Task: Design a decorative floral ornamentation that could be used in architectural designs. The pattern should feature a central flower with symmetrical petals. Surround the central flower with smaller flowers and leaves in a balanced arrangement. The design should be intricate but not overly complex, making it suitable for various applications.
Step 74:
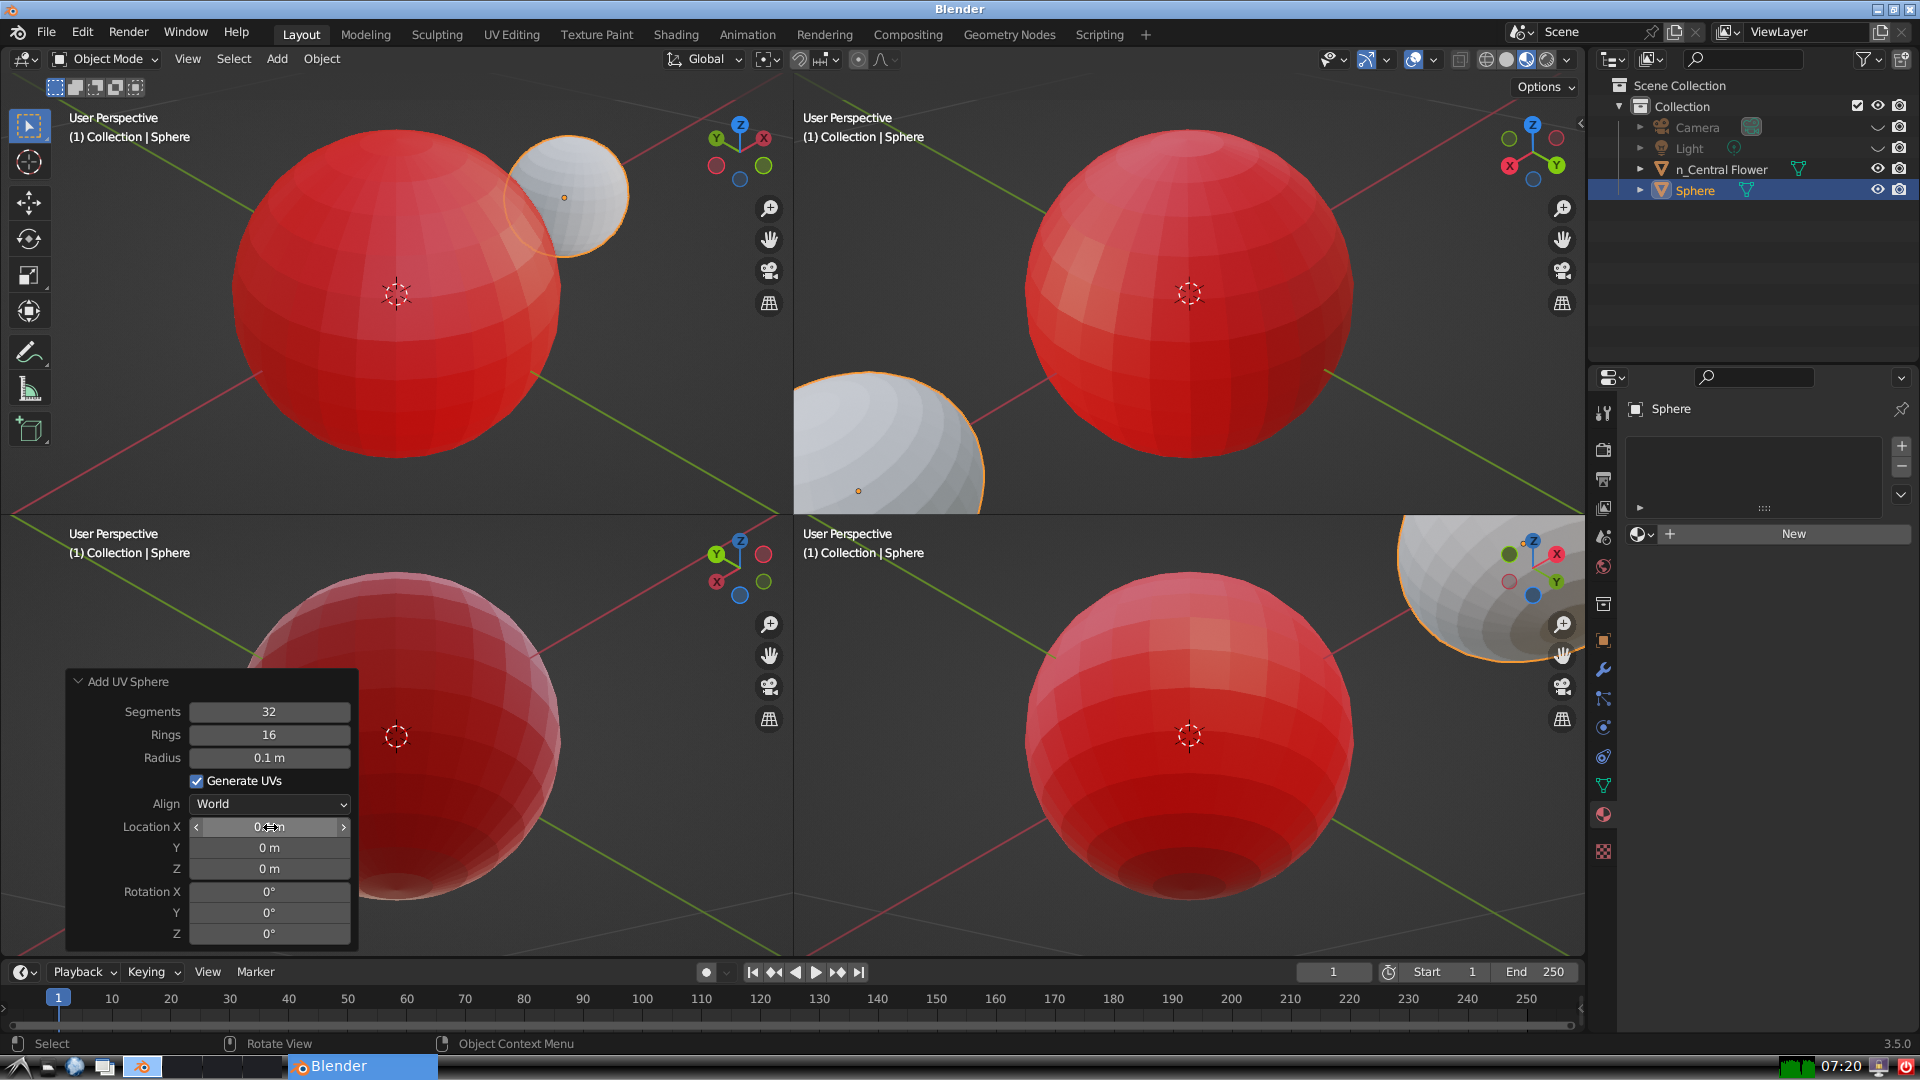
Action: {"mouse_move": [270, 849]}